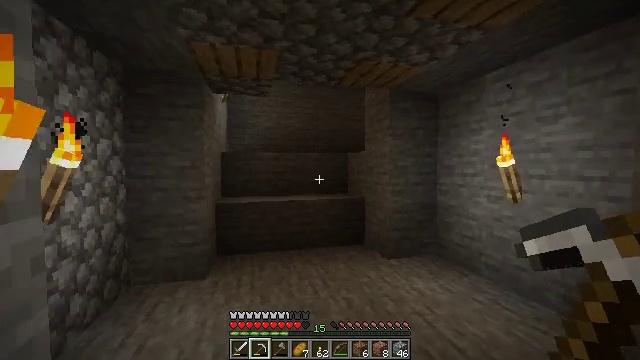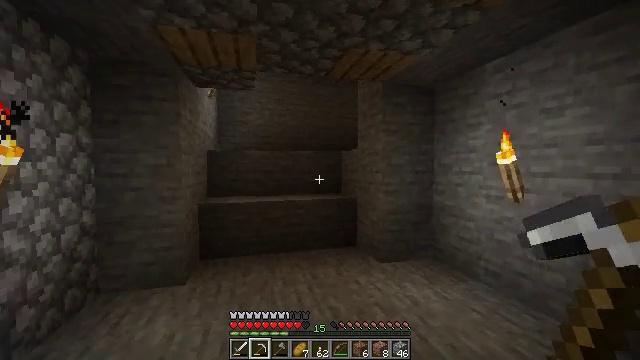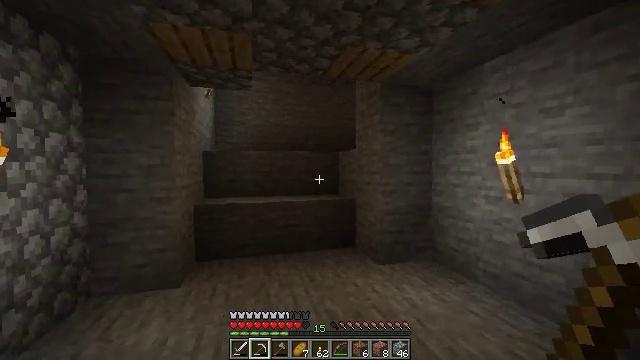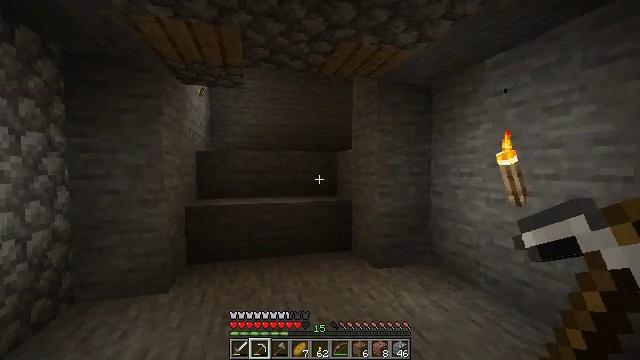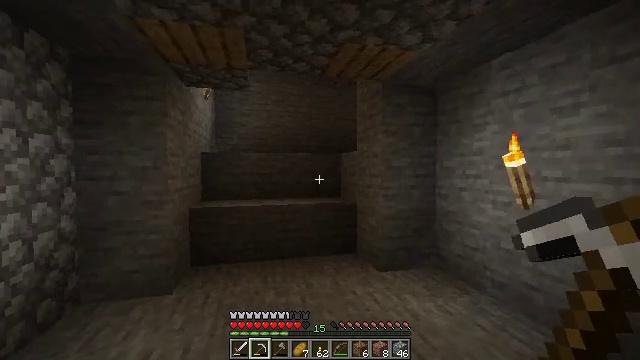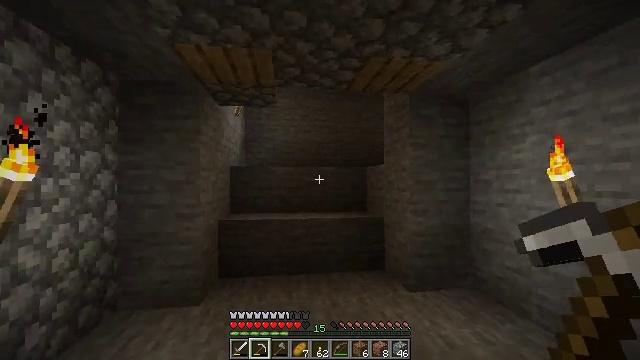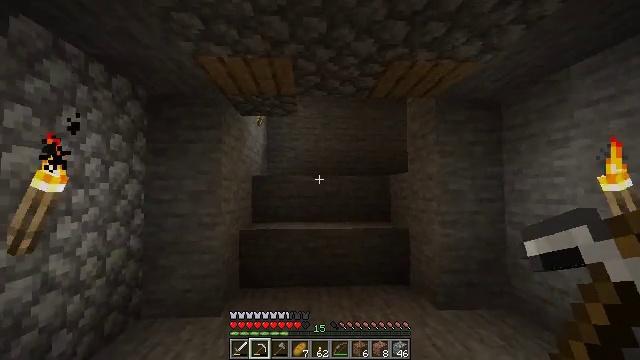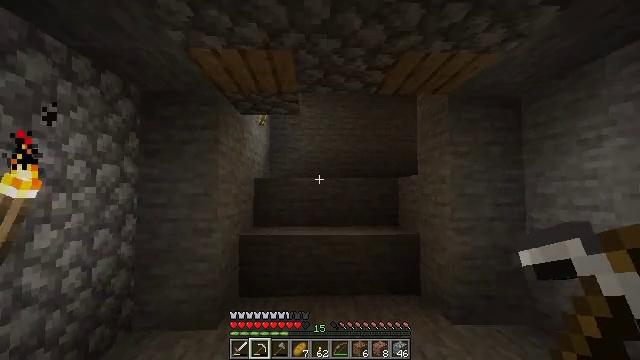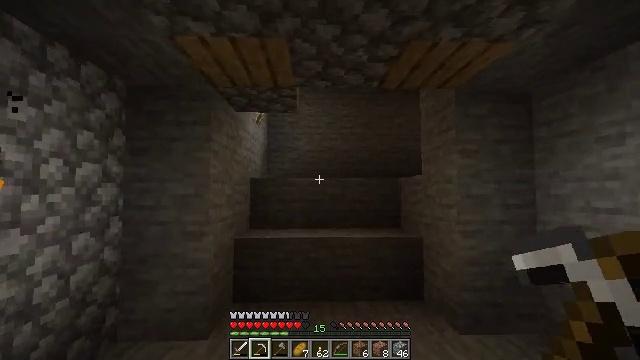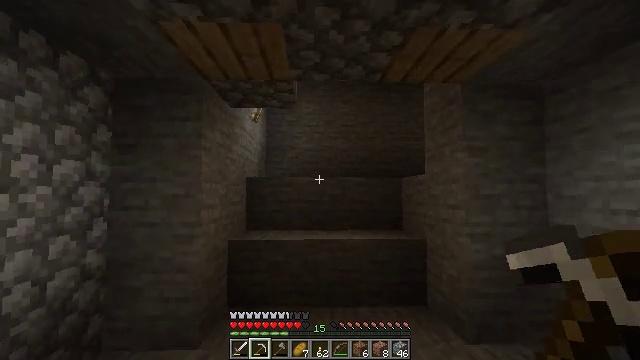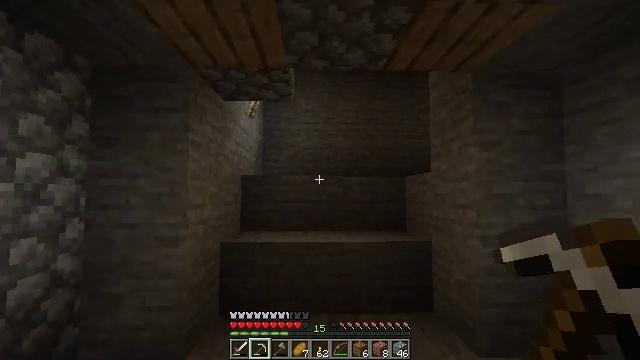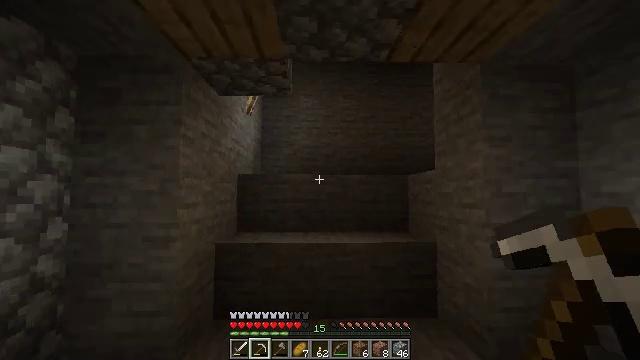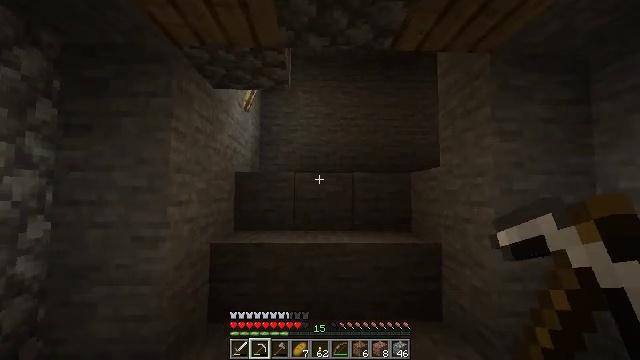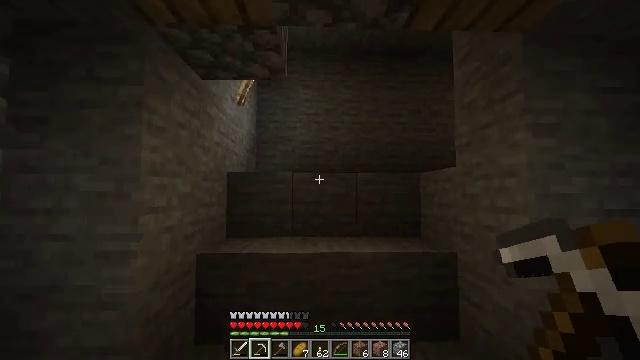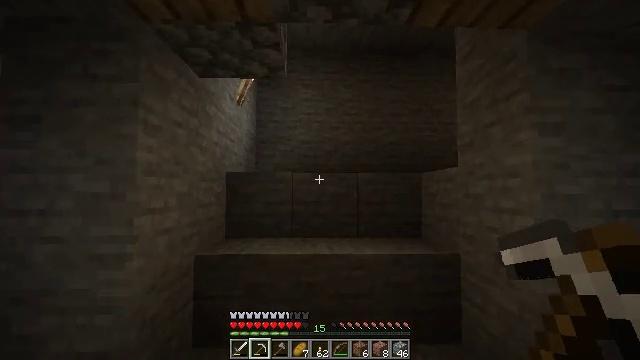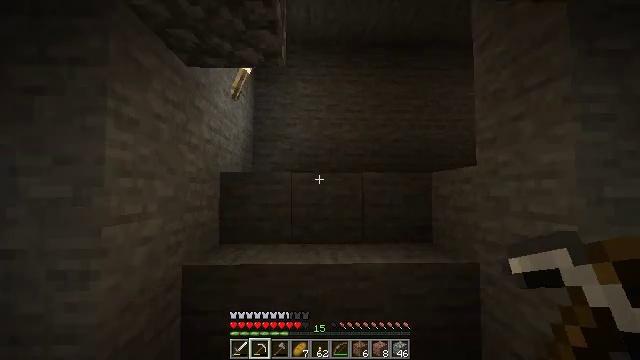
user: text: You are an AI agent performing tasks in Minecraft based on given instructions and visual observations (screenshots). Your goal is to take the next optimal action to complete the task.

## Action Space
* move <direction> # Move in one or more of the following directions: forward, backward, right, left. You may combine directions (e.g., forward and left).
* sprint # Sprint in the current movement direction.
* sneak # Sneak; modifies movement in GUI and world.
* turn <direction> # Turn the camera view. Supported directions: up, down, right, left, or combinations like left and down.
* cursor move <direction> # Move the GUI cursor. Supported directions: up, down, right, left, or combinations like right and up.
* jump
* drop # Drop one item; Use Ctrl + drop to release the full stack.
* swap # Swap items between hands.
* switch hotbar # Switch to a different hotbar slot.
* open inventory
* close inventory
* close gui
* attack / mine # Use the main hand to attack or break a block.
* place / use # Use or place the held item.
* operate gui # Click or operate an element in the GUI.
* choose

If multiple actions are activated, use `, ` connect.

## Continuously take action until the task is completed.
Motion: motion action
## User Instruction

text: Gather some oak planks.
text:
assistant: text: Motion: move forward
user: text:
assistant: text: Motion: no_op
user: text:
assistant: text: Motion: no_op
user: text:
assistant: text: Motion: turn left
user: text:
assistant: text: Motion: move forward, turn left and up
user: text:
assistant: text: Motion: move forward, turn left and up
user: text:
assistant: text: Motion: move forward, turn left
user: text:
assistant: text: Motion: move forward
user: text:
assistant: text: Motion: move forward
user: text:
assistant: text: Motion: move forward
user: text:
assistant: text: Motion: move forward
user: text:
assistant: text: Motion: move forward
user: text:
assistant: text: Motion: move forward
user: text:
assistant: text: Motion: move forward
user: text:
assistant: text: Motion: move forward
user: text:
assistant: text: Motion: move forward
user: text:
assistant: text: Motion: move forward
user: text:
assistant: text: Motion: move forward
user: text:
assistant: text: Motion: move forward
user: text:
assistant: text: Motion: move forward
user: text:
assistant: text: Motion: move forward
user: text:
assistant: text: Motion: move forward
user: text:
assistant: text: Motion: move forward, jump
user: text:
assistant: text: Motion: move forward, jump
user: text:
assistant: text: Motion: move forward, jump
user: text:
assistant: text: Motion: move forward, jump
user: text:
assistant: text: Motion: move forward
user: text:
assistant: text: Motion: move forward, turn right and up
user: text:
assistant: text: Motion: move forward, turn right
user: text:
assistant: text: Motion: move forward, turn right